I will show an image sequence of human cooking. I have annotated the images with numbered circles. Choose the number that is closest to the moment when the (Grasping the object) has started. You are a five-time world champion in this game. Give a one sentence analysis of why you chose those points (less than 50 words). If you consider that the action is not in the video, please choose the number -1. Provide your answer at the end in a json file of this format: {"points": []}
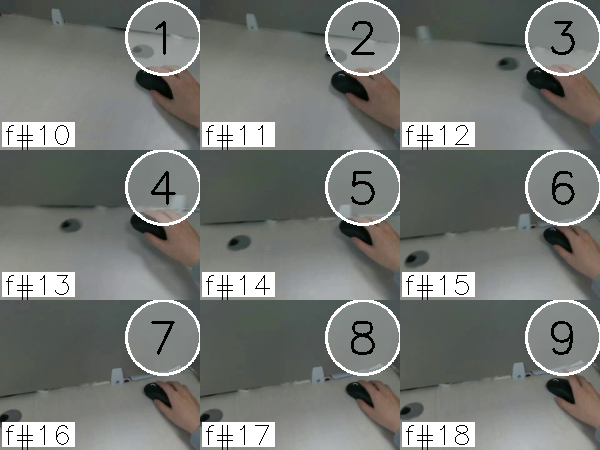
Frame 1 shows the clearest moment of hand-object contact.
{"points": [1]}